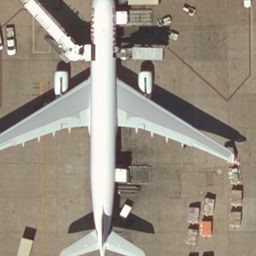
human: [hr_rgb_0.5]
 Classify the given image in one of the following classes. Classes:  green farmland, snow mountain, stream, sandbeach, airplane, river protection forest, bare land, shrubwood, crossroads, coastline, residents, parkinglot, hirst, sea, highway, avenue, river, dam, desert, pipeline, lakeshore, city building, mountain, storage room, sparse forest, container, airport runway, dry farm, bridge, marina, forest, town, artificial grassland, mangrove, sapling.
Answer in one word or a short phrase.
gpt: airplane